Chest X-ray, PA view. Patient: 49 years old, sex F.
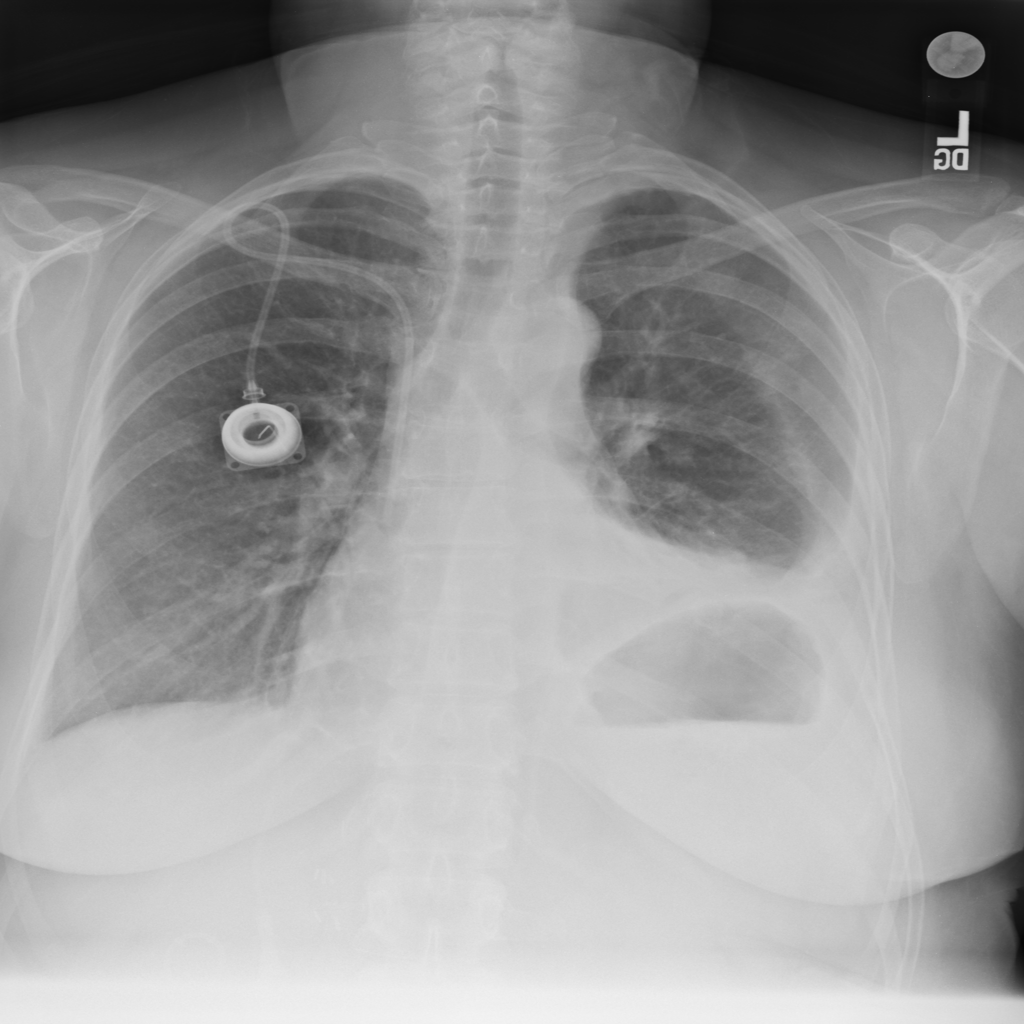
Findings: No Finding